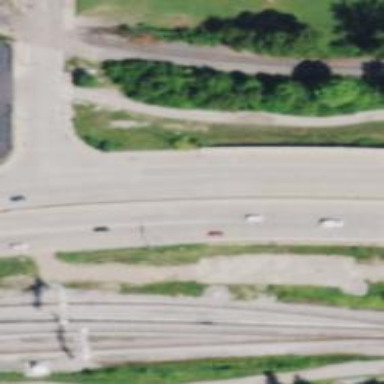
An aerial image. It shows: Bridge crossing over highway trunk expressway.